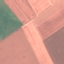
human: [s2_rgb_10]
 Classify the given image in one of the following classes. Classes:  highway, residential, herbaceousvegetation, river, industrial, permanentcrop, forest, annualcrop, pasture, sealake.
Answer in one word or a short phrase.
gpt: AnnualCrop